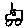
Label: car